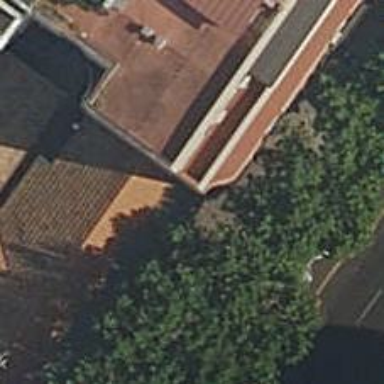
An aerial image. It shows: Restaurant.